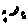
Label: moon